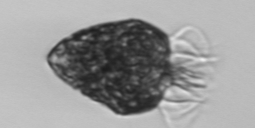
Label: Strombidium_morphotype2